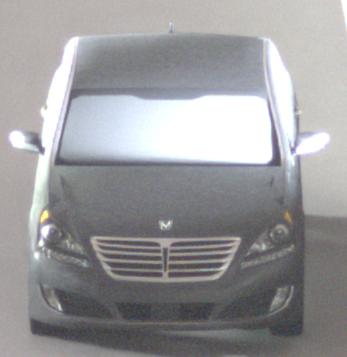
Make: Hyundai
Model: Equus
Detailed model: Gen. 2 VI
Model produced from: 2009
Model produced until: 2016
Doors: 4
Color: gray
Road condition: dry road
Daytime: midday
Contrast: medium contrast